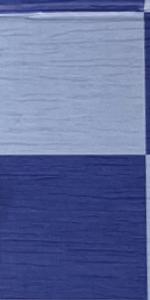
Label: Empty